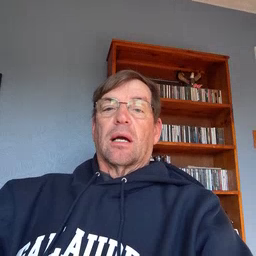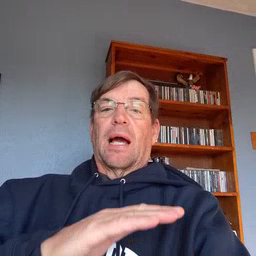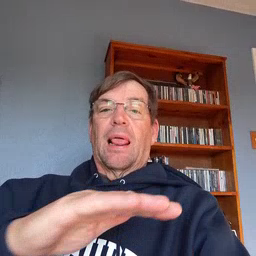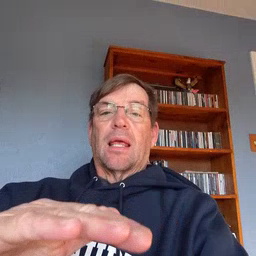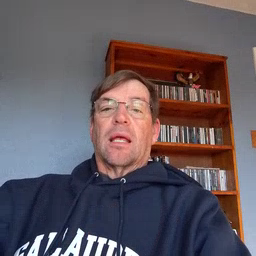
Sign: clean